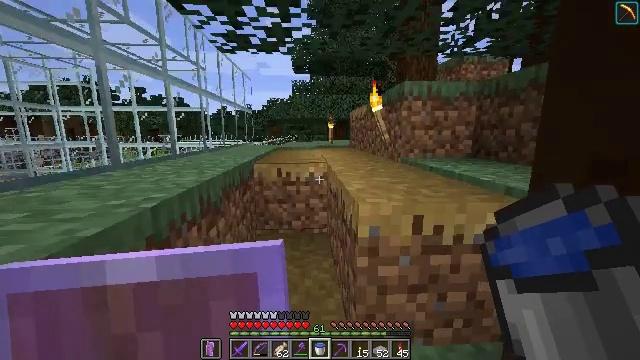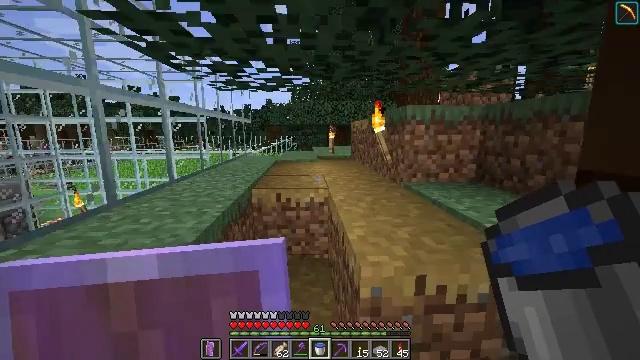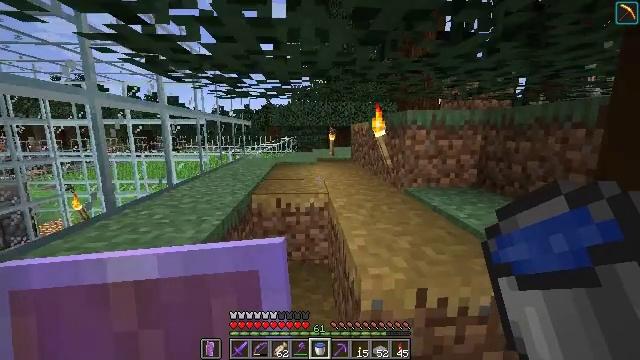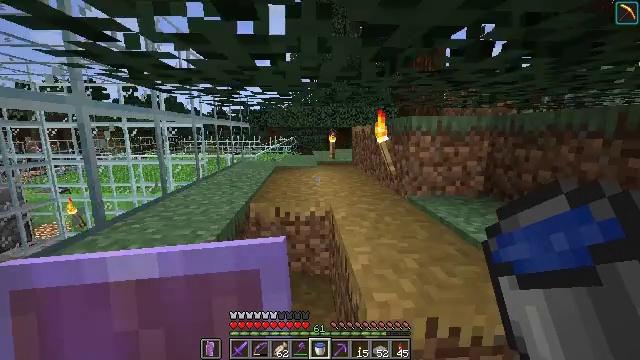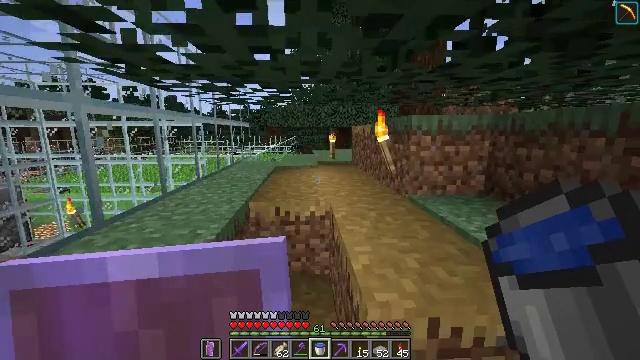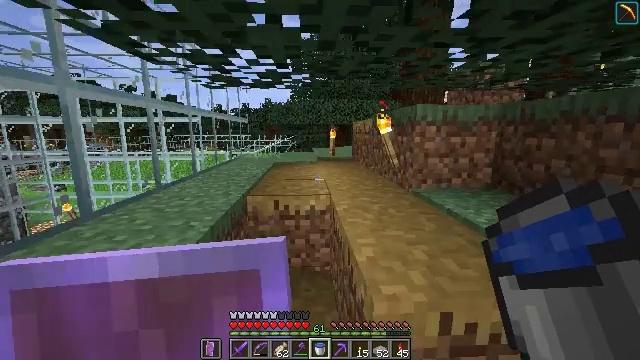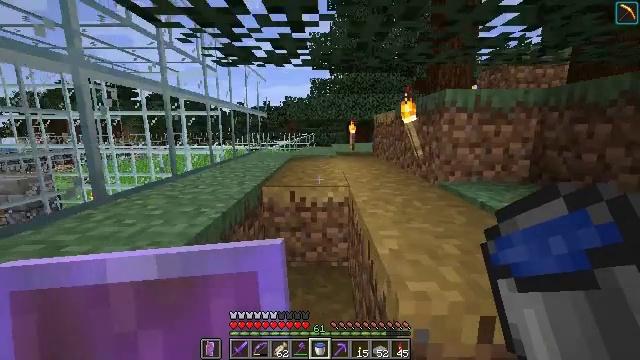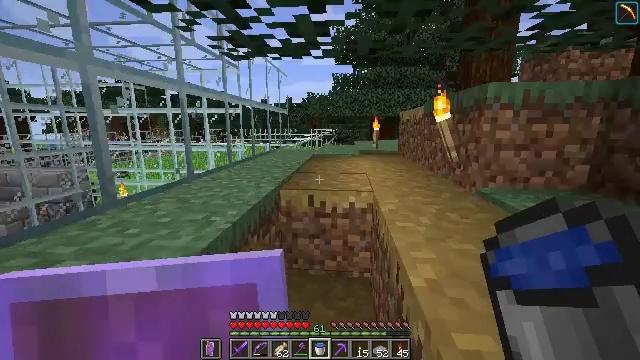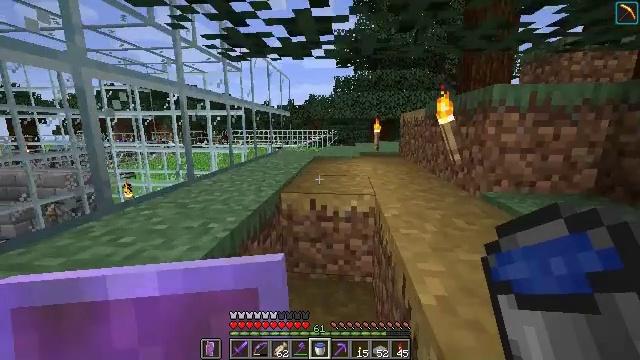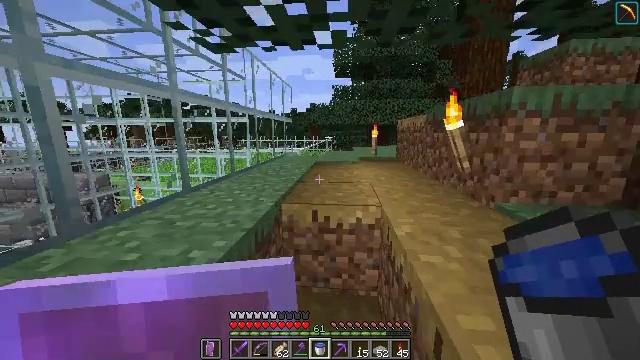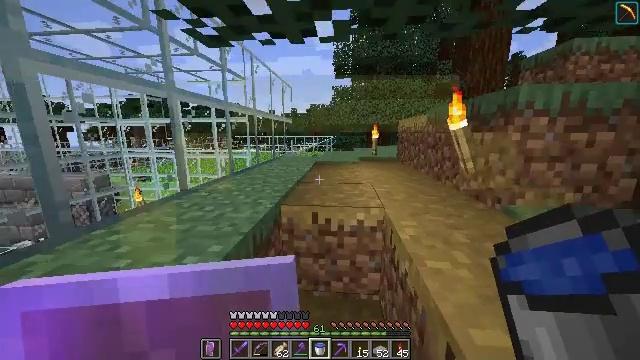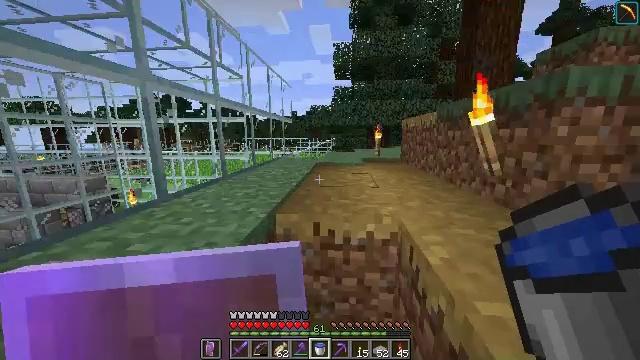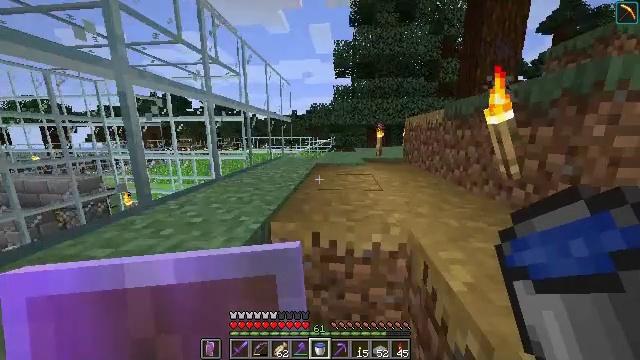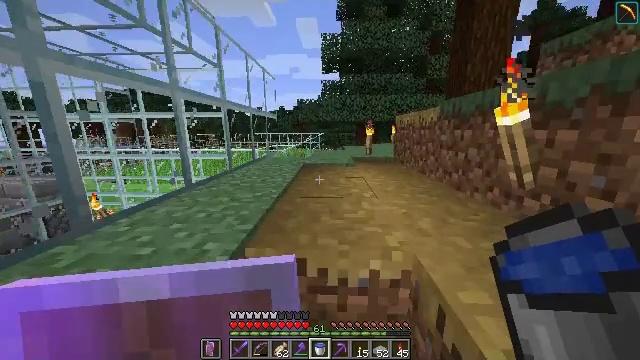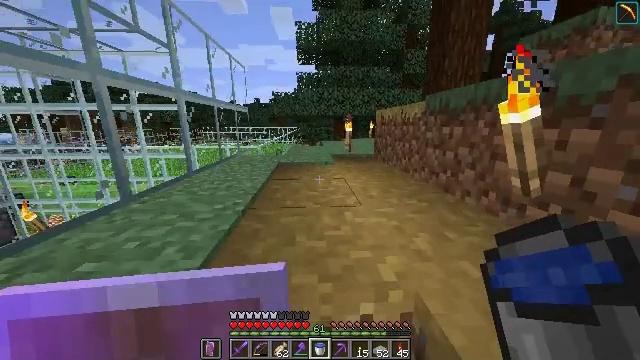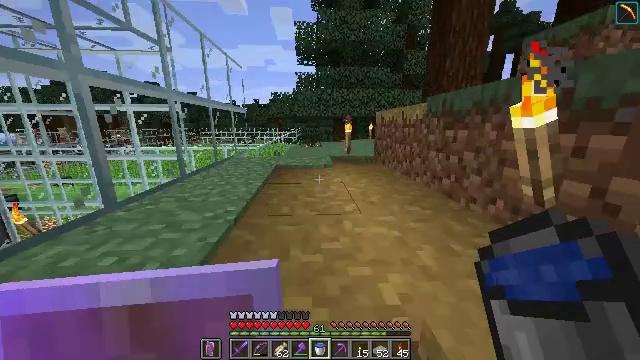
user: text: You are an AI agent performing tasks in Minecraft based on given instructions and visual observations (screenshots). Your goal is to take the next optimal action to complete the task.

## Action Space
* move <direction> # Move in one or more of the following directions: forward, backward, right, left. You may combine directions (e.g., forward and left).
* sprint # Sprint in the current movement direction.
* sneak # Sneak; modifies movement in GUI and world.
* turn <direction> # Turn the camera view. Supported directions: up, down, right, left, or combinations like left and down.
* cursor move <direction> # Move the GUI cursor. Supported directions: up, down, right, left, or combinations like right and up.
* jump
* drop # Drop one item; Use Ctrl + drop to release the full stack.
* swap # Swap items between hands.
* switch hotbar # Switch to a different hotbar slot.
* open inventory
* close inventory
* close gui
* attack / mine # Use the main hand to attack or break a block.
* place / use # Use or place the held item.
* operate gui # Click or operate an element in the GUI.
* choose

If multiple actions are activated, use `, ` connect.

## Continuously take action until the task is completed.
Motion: motion action
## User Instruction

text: Remove the ladder from its position.
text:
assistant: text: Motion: move forward, sprint, jump
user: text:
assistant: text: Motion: move forward, sprint, jump
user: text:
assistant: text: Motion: move forward, sprint
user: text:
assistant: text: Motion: move forward, sprint
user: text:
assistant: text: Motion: move forward, sprint
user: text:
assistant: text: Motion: move forward, sprint, turn left
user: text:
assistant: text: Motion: move forward, sprint, turn left
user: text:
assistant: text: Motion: move forward, sprint
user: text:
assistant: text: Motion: move forward, sprint
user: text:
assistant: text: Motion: move forward, sprint
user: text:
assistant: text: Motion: move forward, sprint
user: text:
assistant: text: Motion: move forward, sprint
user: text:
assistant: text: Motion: move forward, sprint, turn right
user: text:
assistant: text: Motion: move forward, sprint, turn right and down
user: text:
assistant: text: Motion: move forward, sprint, jump
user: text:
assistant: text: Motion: move forward, sprint, jump
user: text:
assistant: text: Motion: move forward, sprint, jump
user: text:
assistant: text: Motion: move forward, sprint, jump
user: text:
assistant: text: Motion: move forward, sprint, jump
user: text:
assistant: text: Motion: move forward, sprint
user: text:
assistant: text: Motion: move forward, sprint
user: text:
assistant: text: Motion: move forward, sprint
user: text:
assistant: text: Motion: move forward, sprint
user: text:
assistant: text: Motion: move forward, sprint
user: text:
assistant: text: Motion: move forward, sprint
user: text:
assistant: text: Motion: move forward, sprint, jump
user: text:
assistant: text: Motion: move forward, sprint, jump
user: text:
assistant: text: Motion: move forward, sprint, jump
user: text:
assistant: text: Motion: move forward, sprint, jump
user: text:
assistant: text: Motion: move forward, sprint, jump